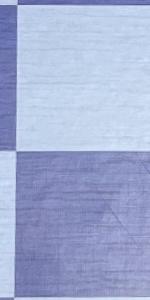
Label: Empty